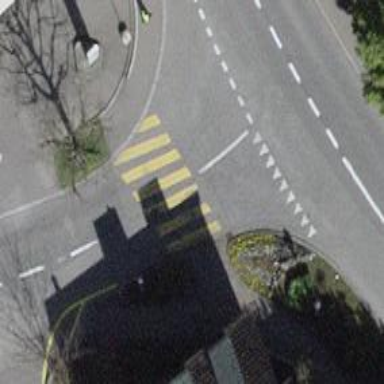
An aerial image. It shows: Marked road crossing.